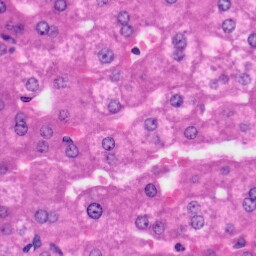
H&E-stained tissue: Liver